Aerial crown-view tile of a tropical tree (Barro Colorado Island, Panama), acquired 20240611:
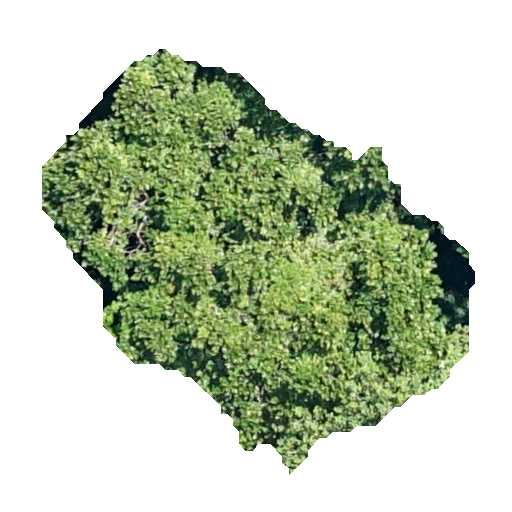
Species: Anacardium excelsum
GBIF accepted scientific name: Anacardium excelsum
Crown area: 169.437 m²